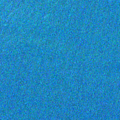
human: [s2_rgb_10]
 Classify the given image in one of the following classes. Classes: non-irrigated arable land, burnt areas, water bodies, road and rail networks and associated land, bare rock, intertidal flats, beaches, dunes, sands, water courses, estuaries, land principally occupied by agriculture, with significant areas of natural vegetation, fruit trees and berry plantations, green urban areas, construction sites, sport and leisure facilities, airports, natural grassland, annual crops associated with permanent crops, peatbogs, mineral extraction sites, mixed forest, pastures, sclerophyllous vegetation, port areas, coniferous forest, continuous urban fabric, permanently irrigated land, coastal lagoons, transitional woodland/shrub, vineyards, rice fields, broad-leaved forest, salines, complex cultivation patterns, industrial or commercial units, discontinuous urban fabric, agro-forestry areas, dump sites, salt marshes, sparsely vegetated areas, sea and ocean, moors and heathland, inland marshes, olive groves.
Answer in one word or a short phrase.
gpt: sea and ocean